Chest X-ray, PA view. Patient: 59 years old, sex F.
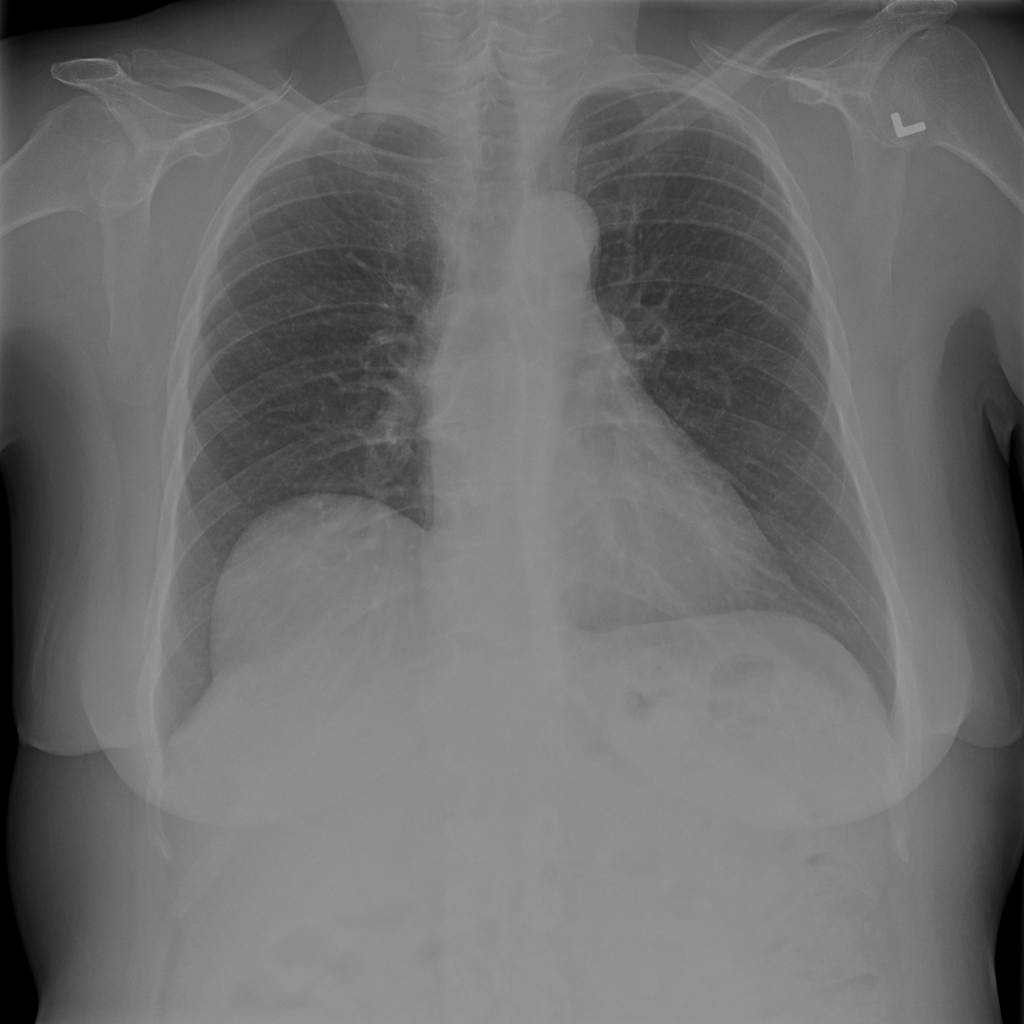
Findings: No Finding